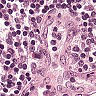
Metastatic tissue present: yes